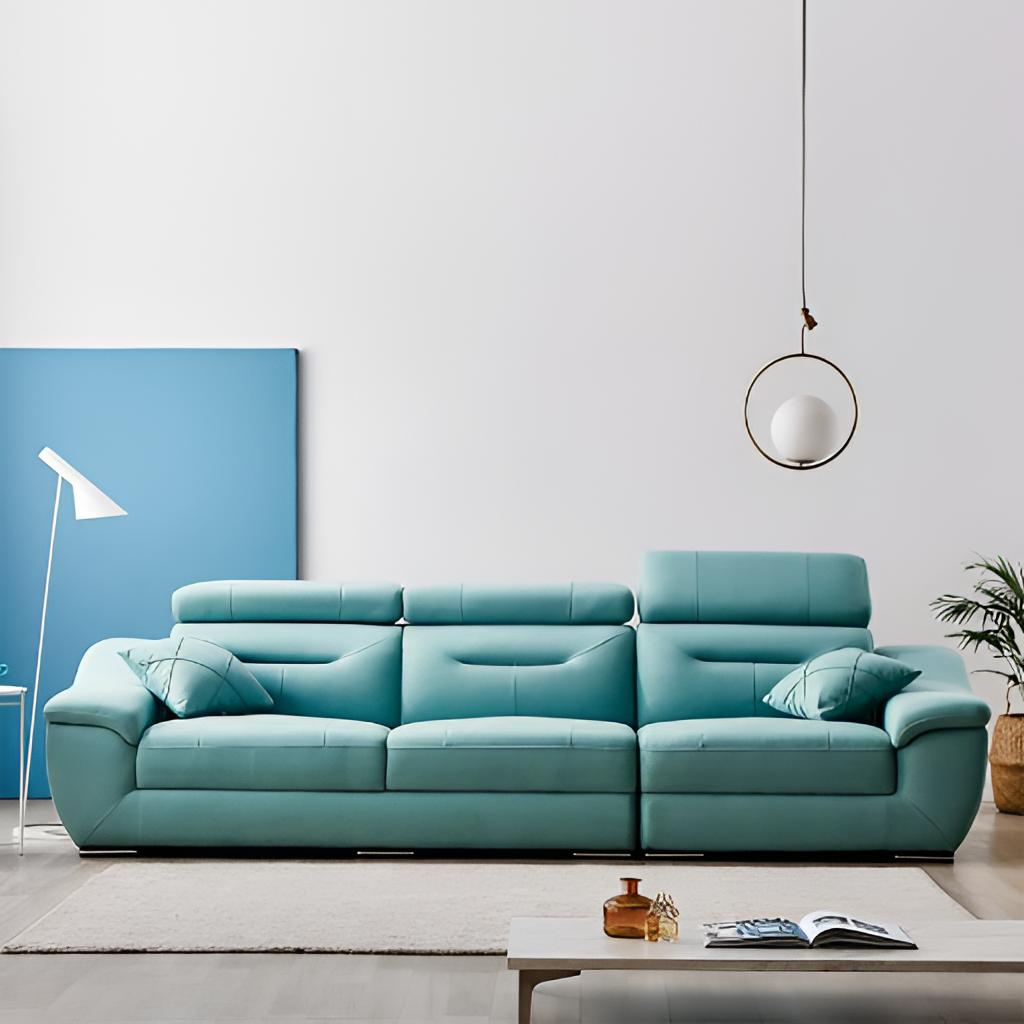
living room, leather sofa, paint wallpaper, with solid pattern, gray wood flooring, with plank pattern, contemporary